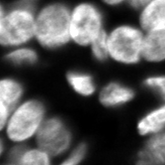
Tissue sample: ovarian
Magnification: 5.0x
Cell type: Pericytes
Senescence state: normal